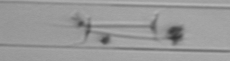
Label: Ditylum_brightwellii